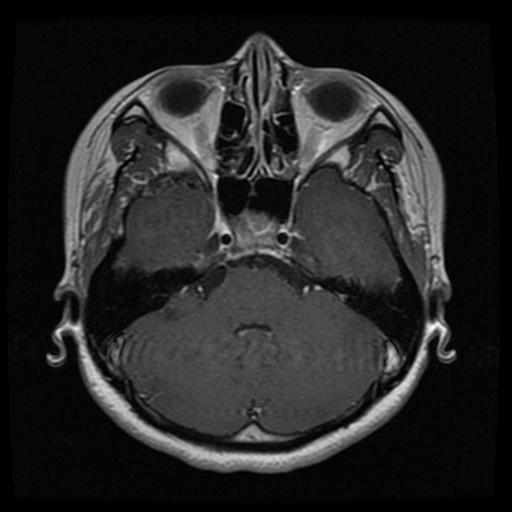
Label: pituitary